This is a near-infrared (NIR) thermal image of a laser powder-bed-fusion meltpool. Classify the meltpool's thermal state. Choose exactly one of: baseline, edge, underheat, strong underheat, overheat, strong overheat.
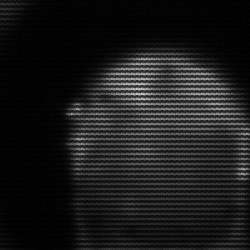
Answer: edge